Brain MRI, t1w sequence, axial 2D slice.
Patient: age 39, sex F, weight 95 kg, height 1.95 m
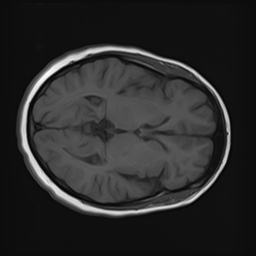